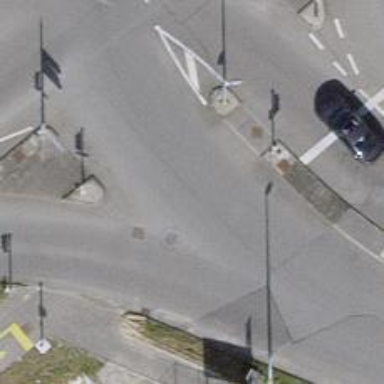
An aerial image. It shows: Asphalt cycleway with crossing.